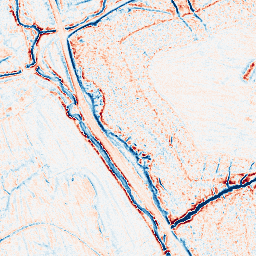
Category: edge_preserving
Decomposition family: anisotropic_diffusion
Decomposition parameters: iterations: 10
kappa: 50
gamma: 0.15
Upsampling method: bicubic_16x
Upsampling parameters: scale: 16
Upsampling scale: 16